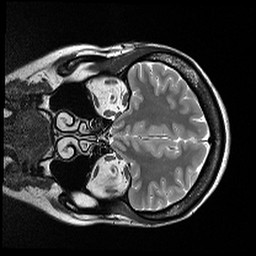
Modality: T2w
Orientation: coronal
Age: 27
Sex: female
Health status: ill
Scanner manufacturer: siemens
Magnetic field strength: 3 T
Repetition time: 6 s
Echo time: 0.085 s